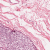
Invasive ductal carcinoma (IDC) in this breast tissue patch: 0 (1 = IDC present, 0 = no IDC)